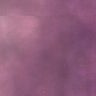
Metastatic tissue present: no